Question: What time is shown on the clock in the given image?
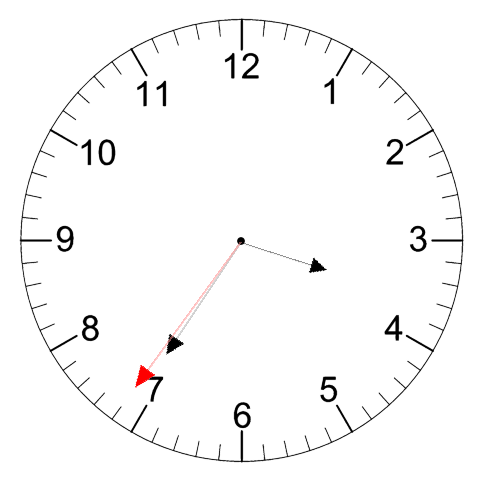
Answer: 03:35:36